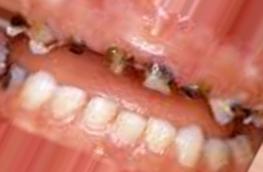
Condition: Caries